Question: I have a 3712x3712 pixel sized image of a geostationary eumetsat satellite. There is some black around the earth, such that the image looks like this:

For each pixel of the earth, I'd like to get its latitute and longitude. I know that there's pyproj and I was able to instantiate a projection like so:
'''
sat = pyproj.Proj('+proj=geos +lon_0 +h=035785831.0 +x_0=0 +y_0=0')
'''
but geting the pixel's latlon (using 'sat(x,y,inverse=True)' where 'x' and 'y' are the pixel's coordinates in the image) is obviously not possible since the projection does not know the dimension (3712x3712) of my image.
What am I missing?
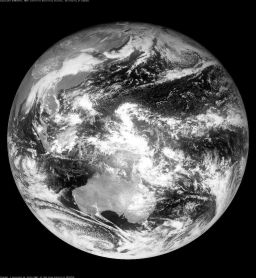
Answer: I think you are using the correct projection library and settings.
The typical pixel resolution (km's per pixel) is reported on the eumetsat website <URL>
It reports about 3km per pixel.
You could check it by doing a lon/lat conversion to x,y on the meridian and deviding this by the pixel count (-81 degrees, 81 degrees is the maximum range, see the eumetsat site for references, <URL>:
'''
import pyproj
sat = pyproj.Proj('+proj=geos +lon_0 +h=035785831.0 +x_0=0 +y_0=0')
x,y = sat( 81.299, 0, radians = False, errcheck = True)
print (x * 2.0 / 3712.0 ) / 1000.0
'''
Will give you a value of 2.927 which fits the information given by the eumetsat.
Next you can calibrate further by defining a set of well known points of your map (for example coastal features), determining their x/y position and looking up their lat/lon coordinates on-line. You could try with a range of pixel resolutions and check which one fits best or use a more elaborate routine.
The resolution may be dependent on how close you are to the equator, see <URL>. So you may need use the above routine at several latitudes.